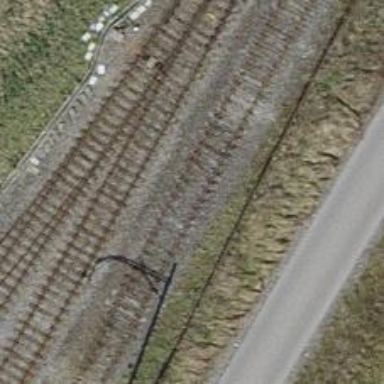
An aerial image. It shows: Single railway track with electrified contact line. It is spur track.